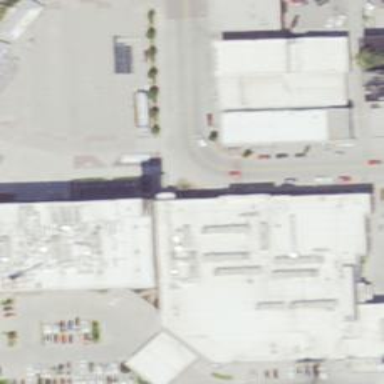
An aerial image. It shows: Building that serves as casino.